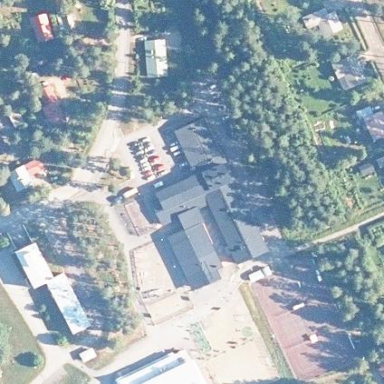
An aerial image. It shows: School.